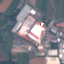
Land use / land cover class: Industrial